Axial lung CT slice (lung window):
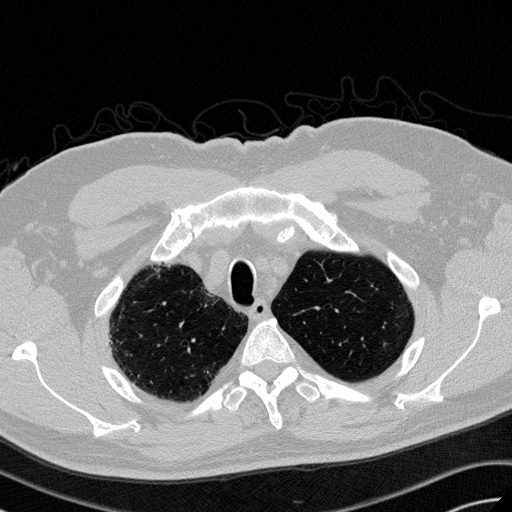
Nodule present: no